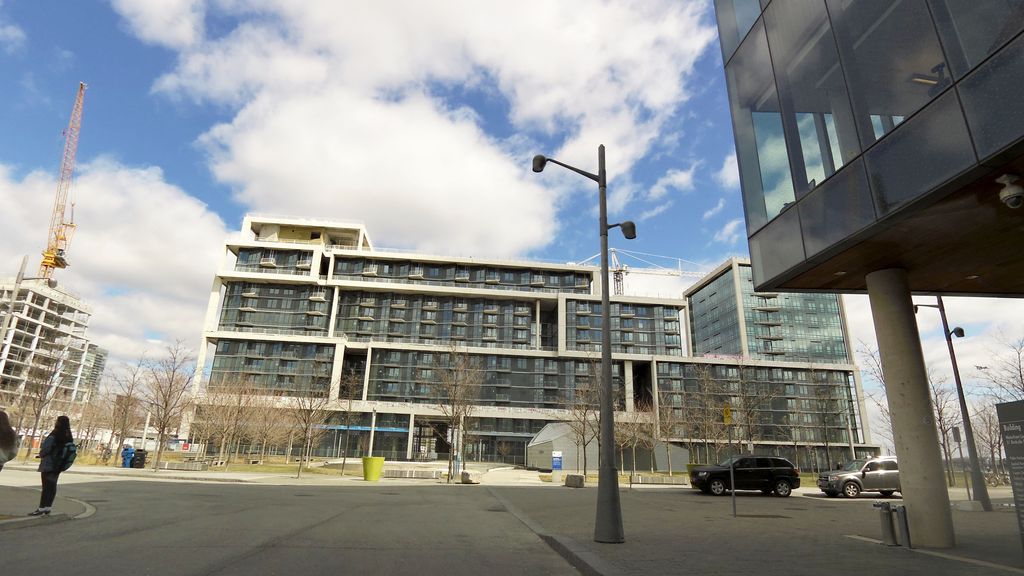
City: toronto